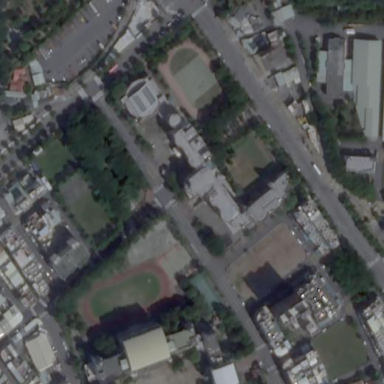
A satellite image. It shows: School building.